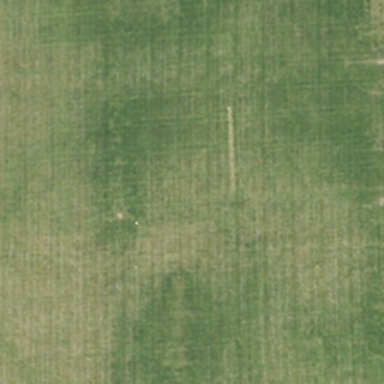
It is a piece of green meadow .